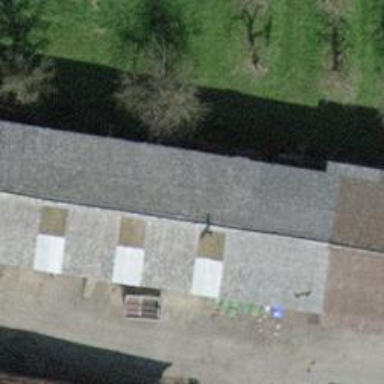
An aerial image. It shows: Barn.